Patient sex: M
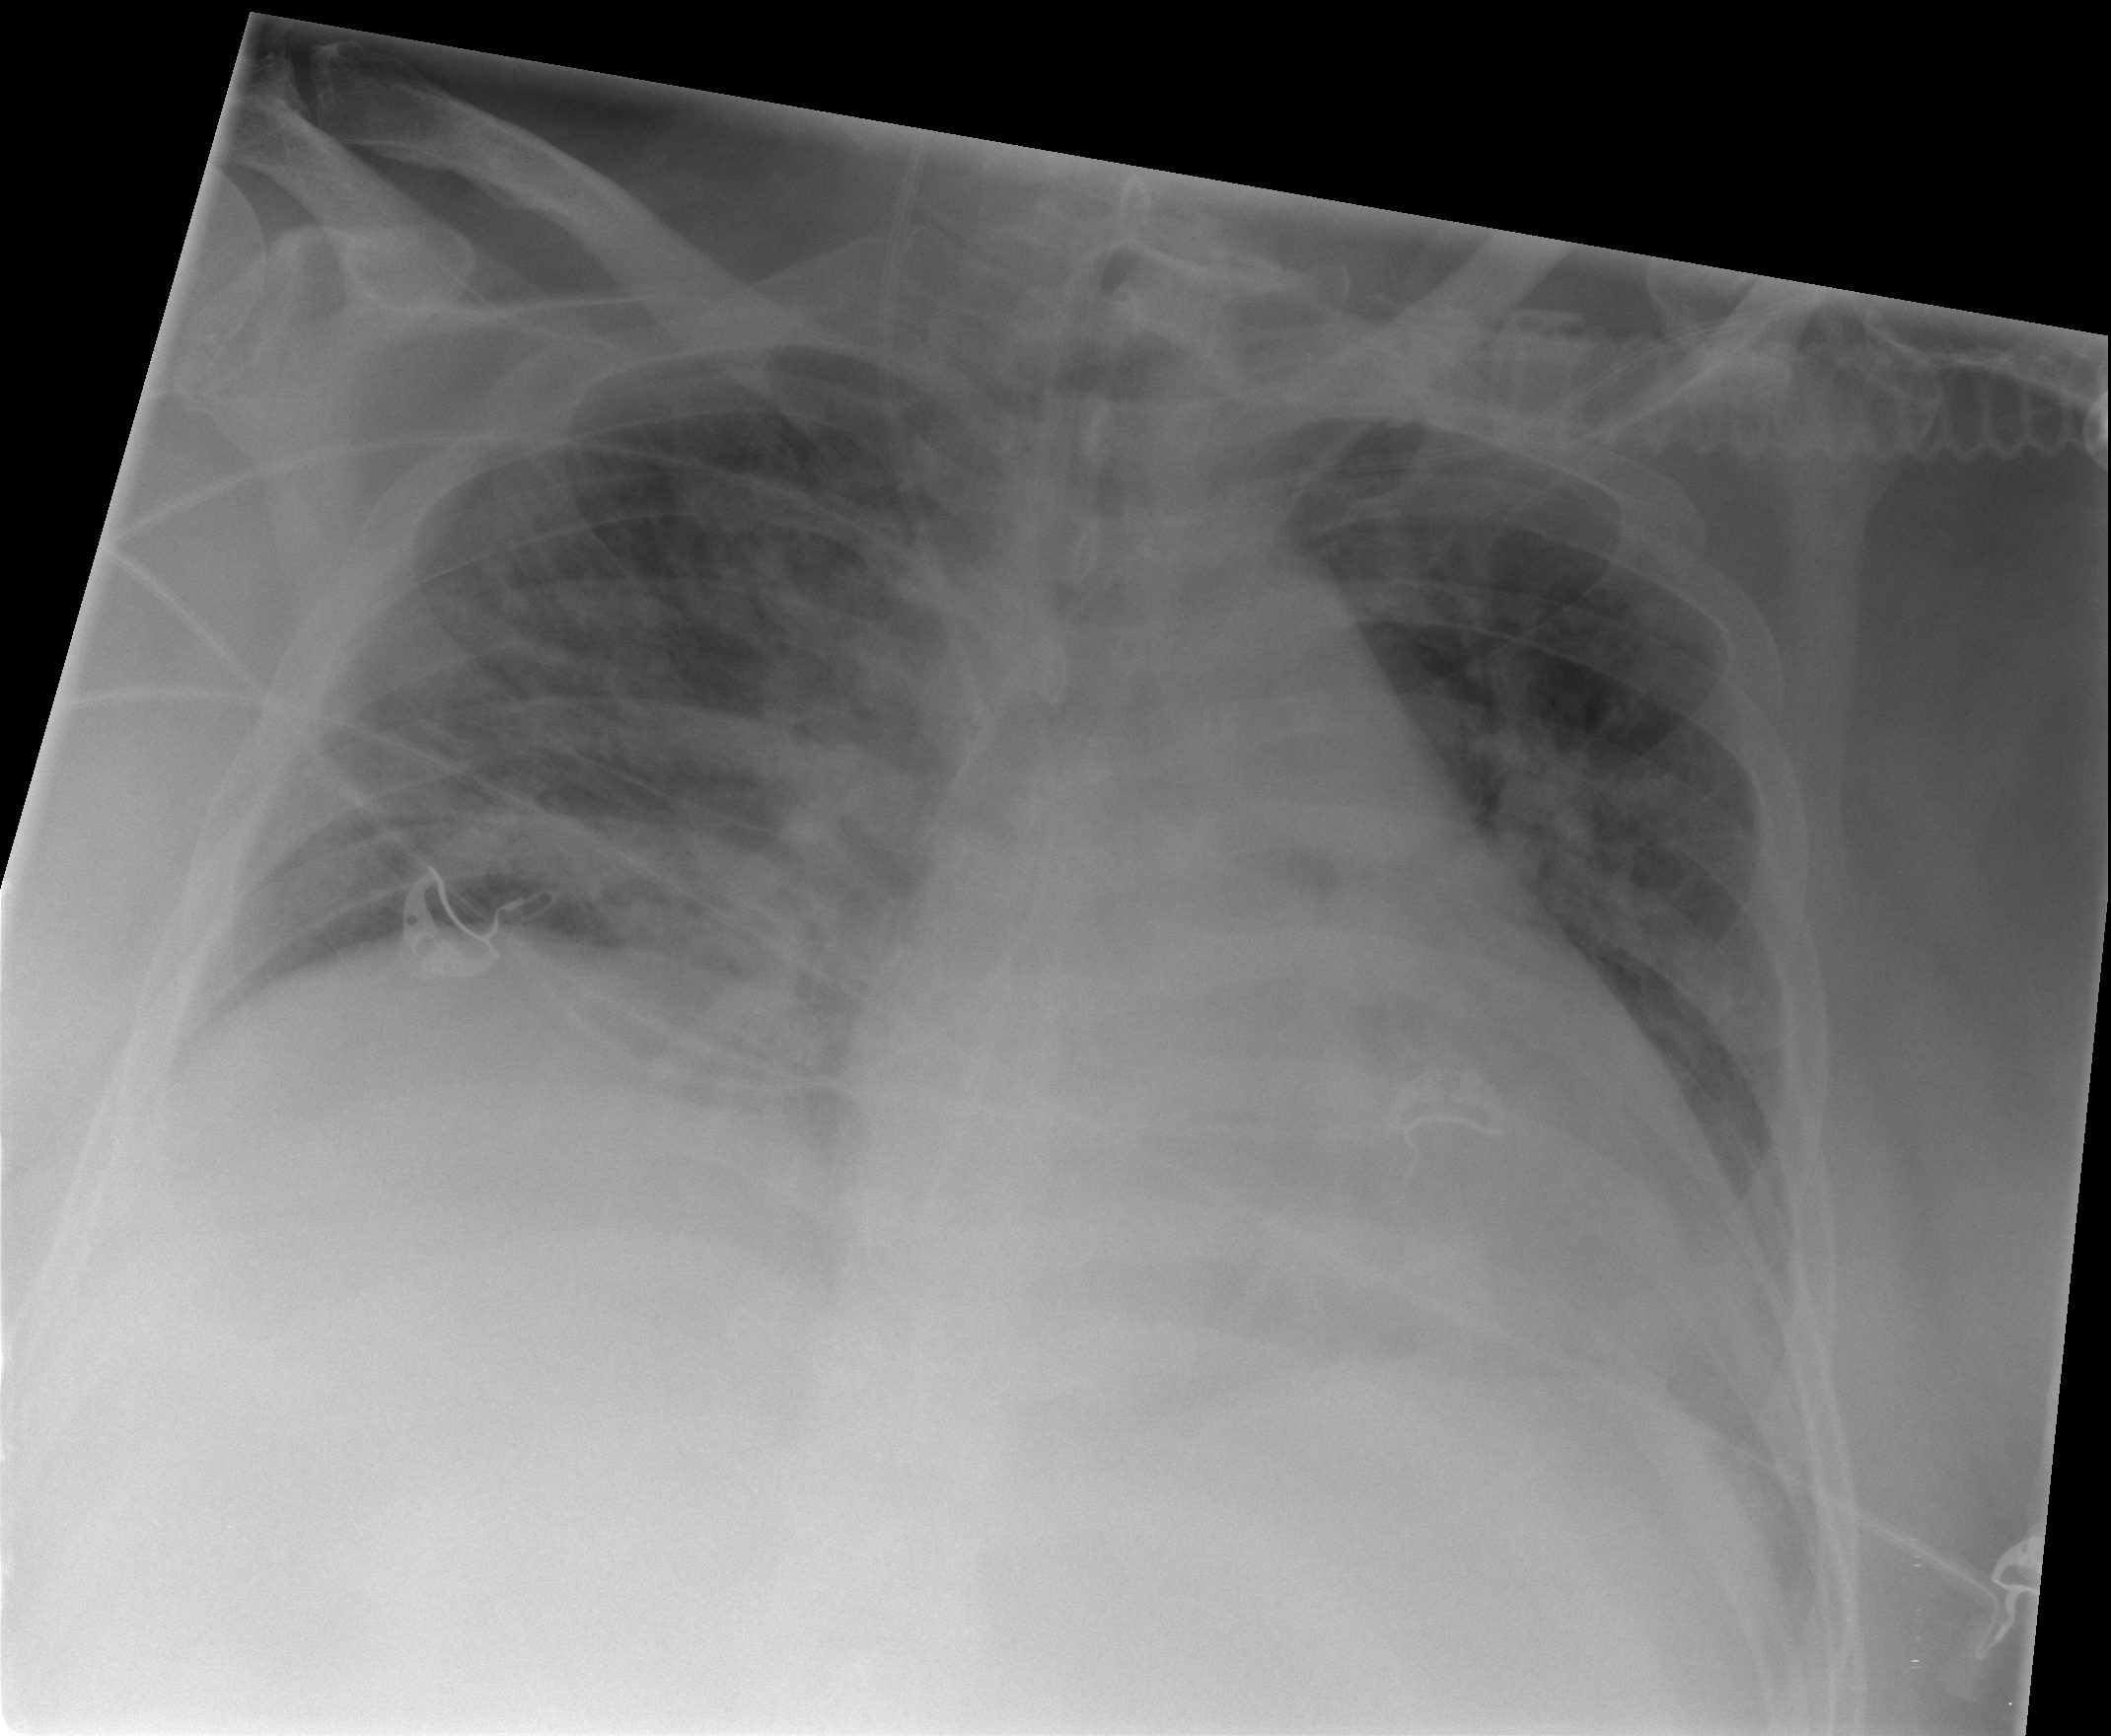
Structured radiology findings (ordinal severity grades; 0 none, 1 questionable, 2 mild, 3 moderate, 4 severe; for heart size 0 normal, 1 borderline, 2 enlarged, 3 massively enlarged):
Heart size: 2
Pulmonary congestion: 2
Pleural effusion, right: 0
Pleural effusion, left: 0
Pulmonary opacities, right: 2
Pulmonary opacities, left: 1
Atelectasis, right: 2
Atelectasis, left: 1